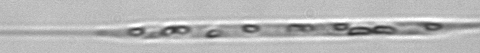
Label: Rhizosolenia